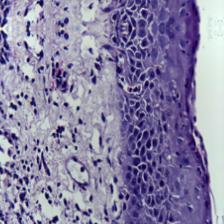
Diagnosis: Normal